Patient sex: F
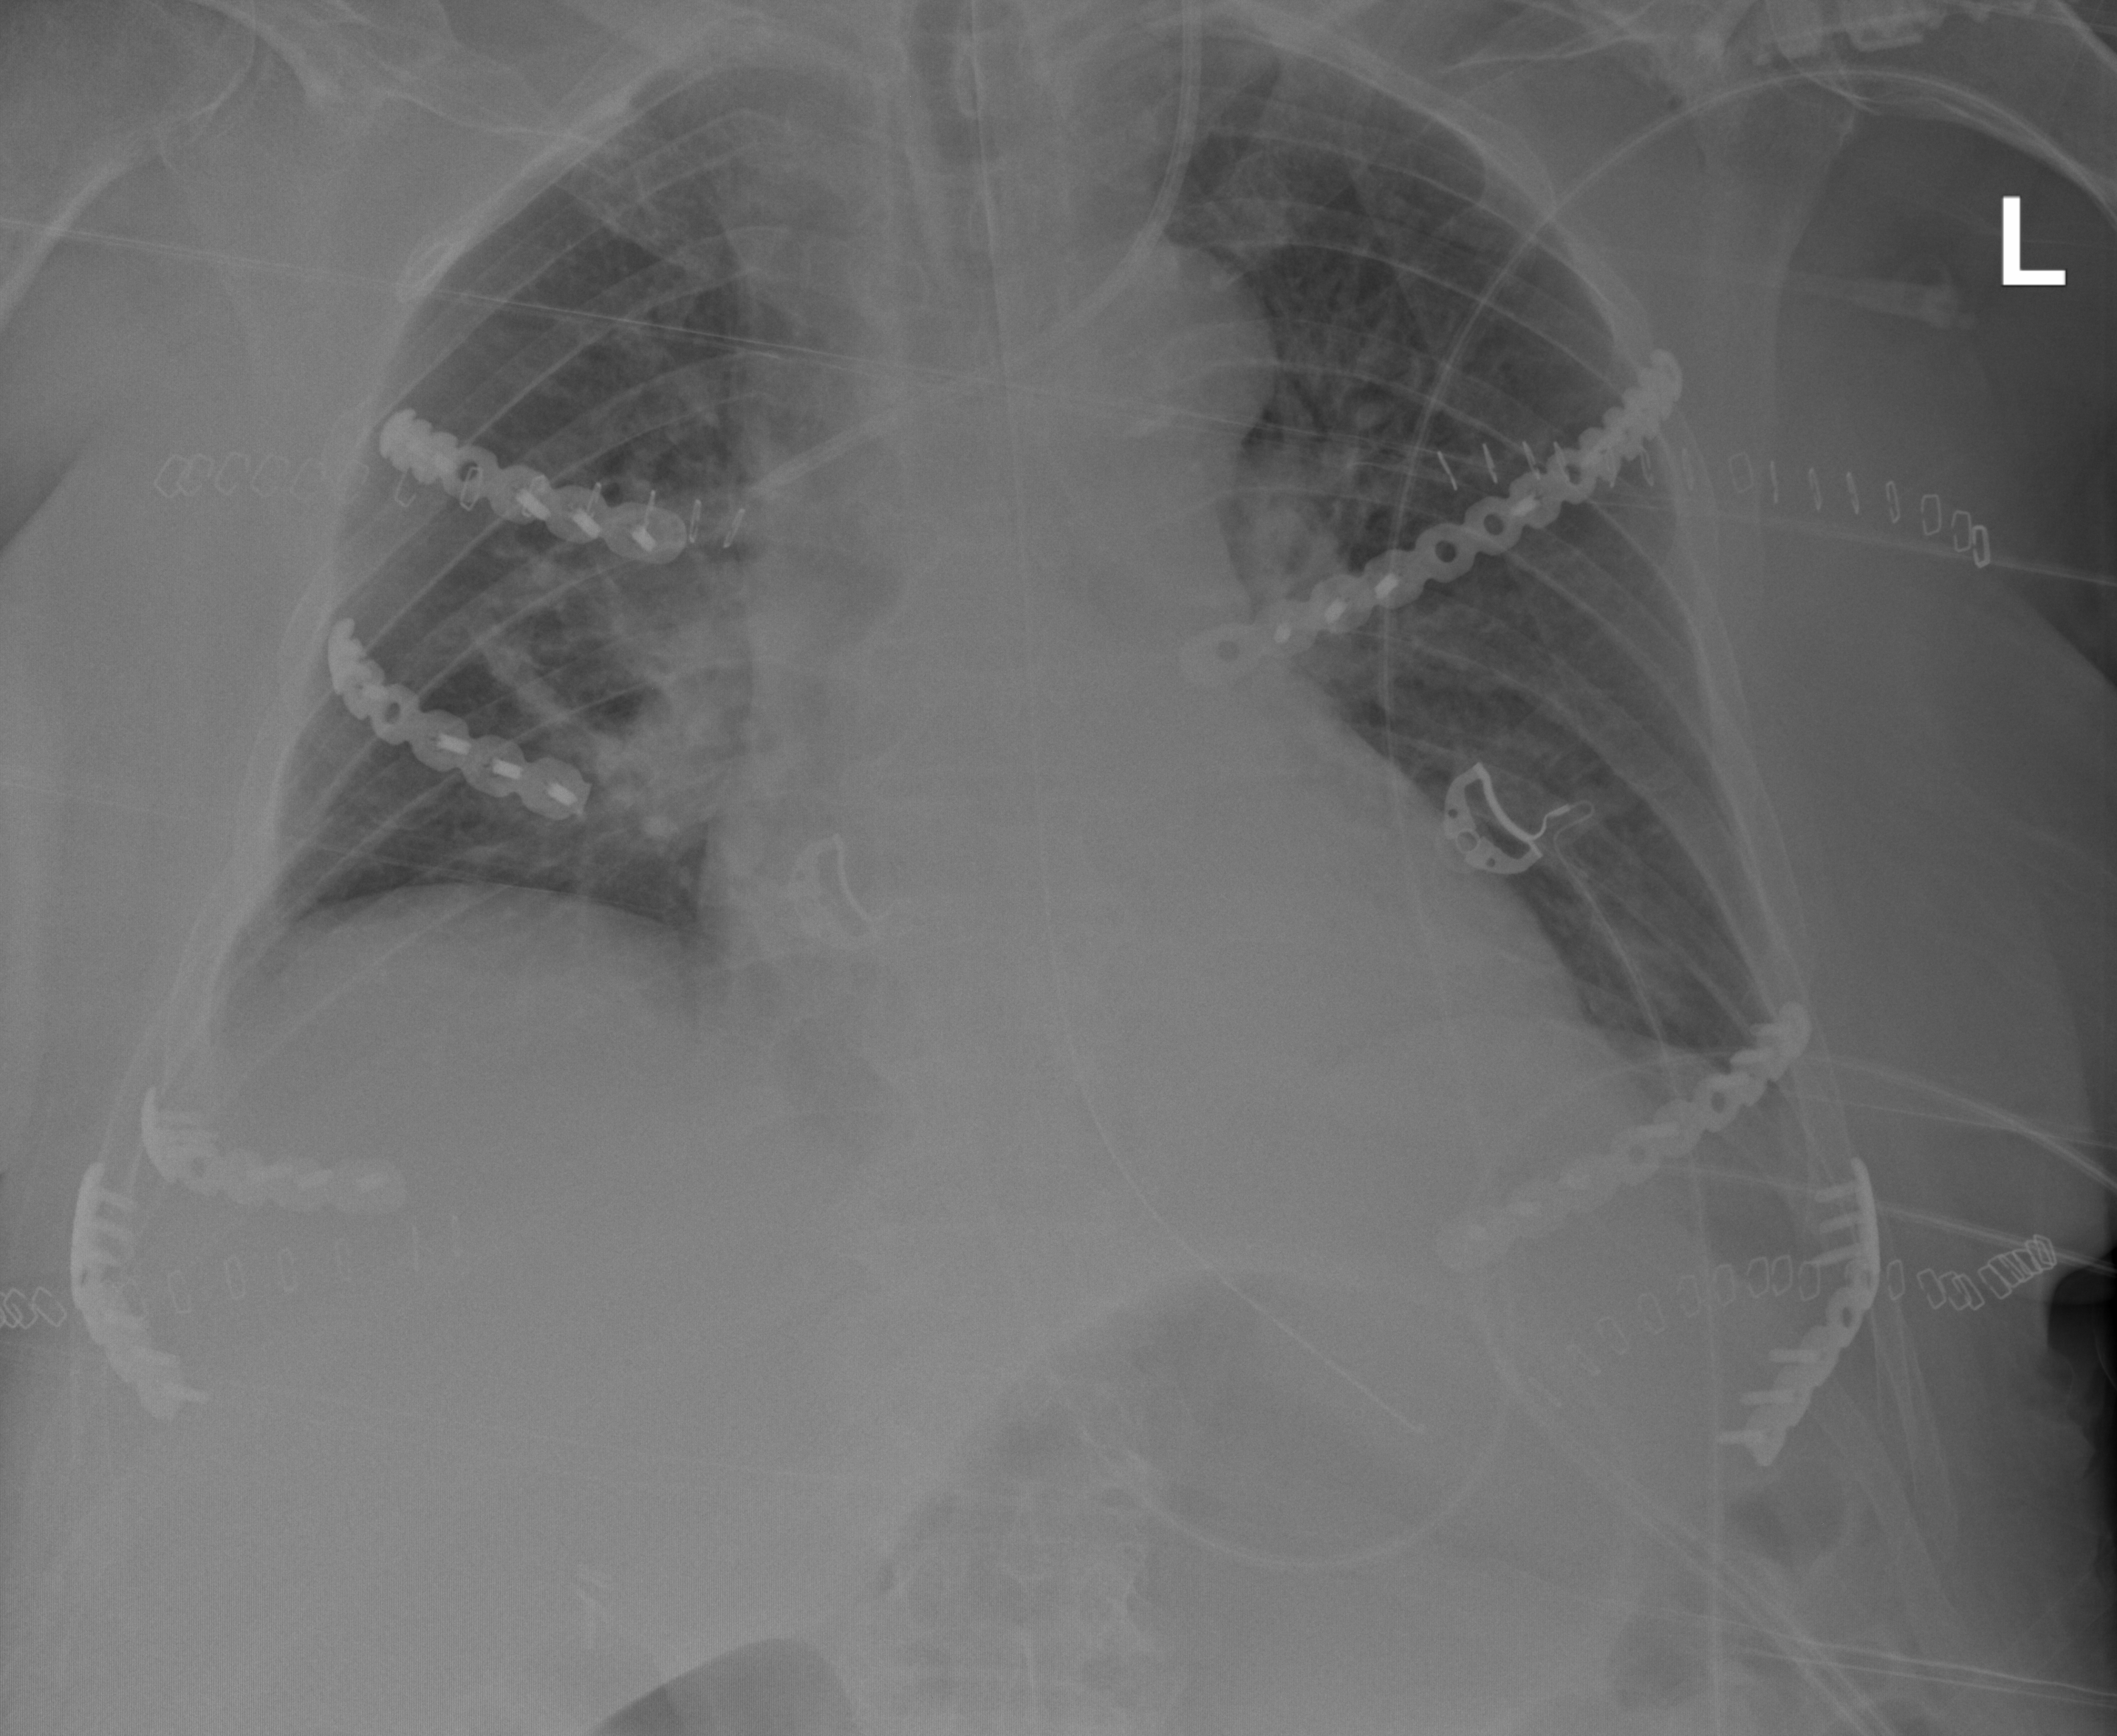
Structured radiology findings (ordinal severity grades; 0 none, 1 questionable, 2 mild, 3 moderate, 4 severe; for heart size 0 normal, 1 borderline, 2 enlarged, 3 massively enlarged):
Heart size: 2
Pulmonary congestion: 2
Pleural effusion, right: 0
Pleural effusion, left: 0
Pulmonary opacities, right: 2
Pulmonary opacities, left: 2
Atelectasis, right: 2
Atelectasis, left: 2